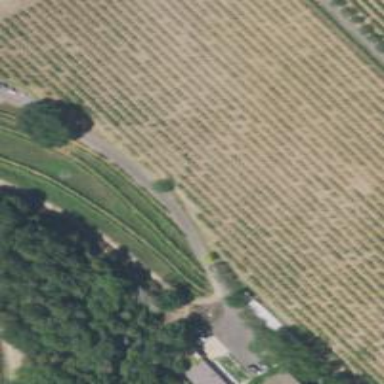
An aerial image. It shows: Vineyard with wine grapes as the main crop.